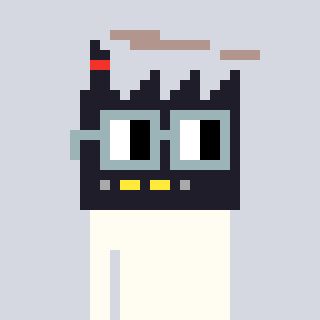
a pixel art character with square dark gray glasses, a factory-shaped head and a yellow-colored body on a cool background